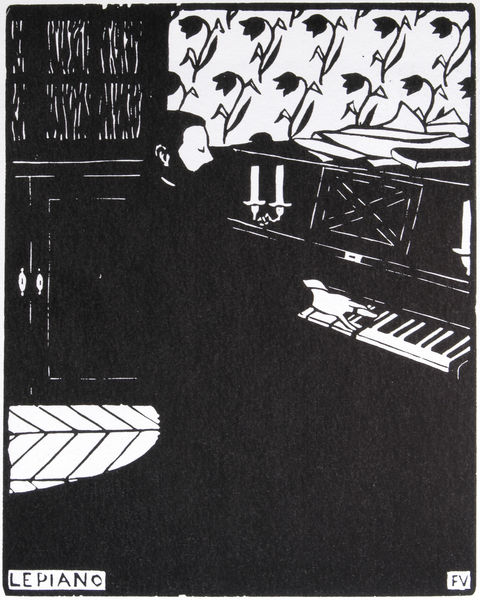
Titel: Das Klavier
Künstler: Félix Vallotton
Standort: Zürich
Institution: ETH Graphische Sammlung
Schlagwörter: blätter, dunkel, flügel, hand, mann, schatten, weiß, blume, blumen, fenster, finger, frankreich, frisur, glas, haar, holz, licht, ohr, profil, raum, schwarz, tür, zimmer, muster, ornament, symbolismus, bart, wand, augen, vollbart, bildnis, herr, hände, möbel, signatur, kirche, boden, auge, blatt, musik, musiker, kontrast, helldunkel, holzschnitt, schrift, vallotton, bücher, kommode, papier, schrank, valloton, man, spieler, fußboden, noten, notenständer, parkett, fläche, valotton, grafik, graphik, siebdruck, felix vallotton, signiert, hands, men, white, window, tulpen, black, jugendstil, noir, tapete, wall, holzboden, spielen, klavier, klavierspieler, pianist, piano, kerze, cupboard, flowers, print, kerzen, leuchter, floor, wallpaper, ring, umriss, tulpe, wei, spiel, hitler, penis, buch, zettel, blumenmuster, fingerring, druck, druckgraphik, linolschnitt, druckgrafik, jugenstil, radierung, titel, komponist, schwarzweiß, woodcut, tasten, vitrine, scherenschnitt, biedermeier, blumentapete, halzdruck, kerzenständer, knauf, le piano, schranktür, schranktüren, schwarz weis, taste, wandschrank, xylographie, anrichte, sad, sun, light, drawing, paper, black and white, sketch, beard, books, kandelaber, musikant, abstract, legende, roses, music, sound, notes, style, musician, jude, tastatur, book, candle, play, playing, candles, holzparkett, adolf, niten, weiß schwarz, press, sorrow, furniture, paino, das piano, an, keys, guy, tulips, closed eyes, linoleum, sing, le, musikspieler, pressing, tulip, composer, stil nouveau, blunen, song, shelves, musican, musici, piano licht, lulips, noets